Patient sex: F
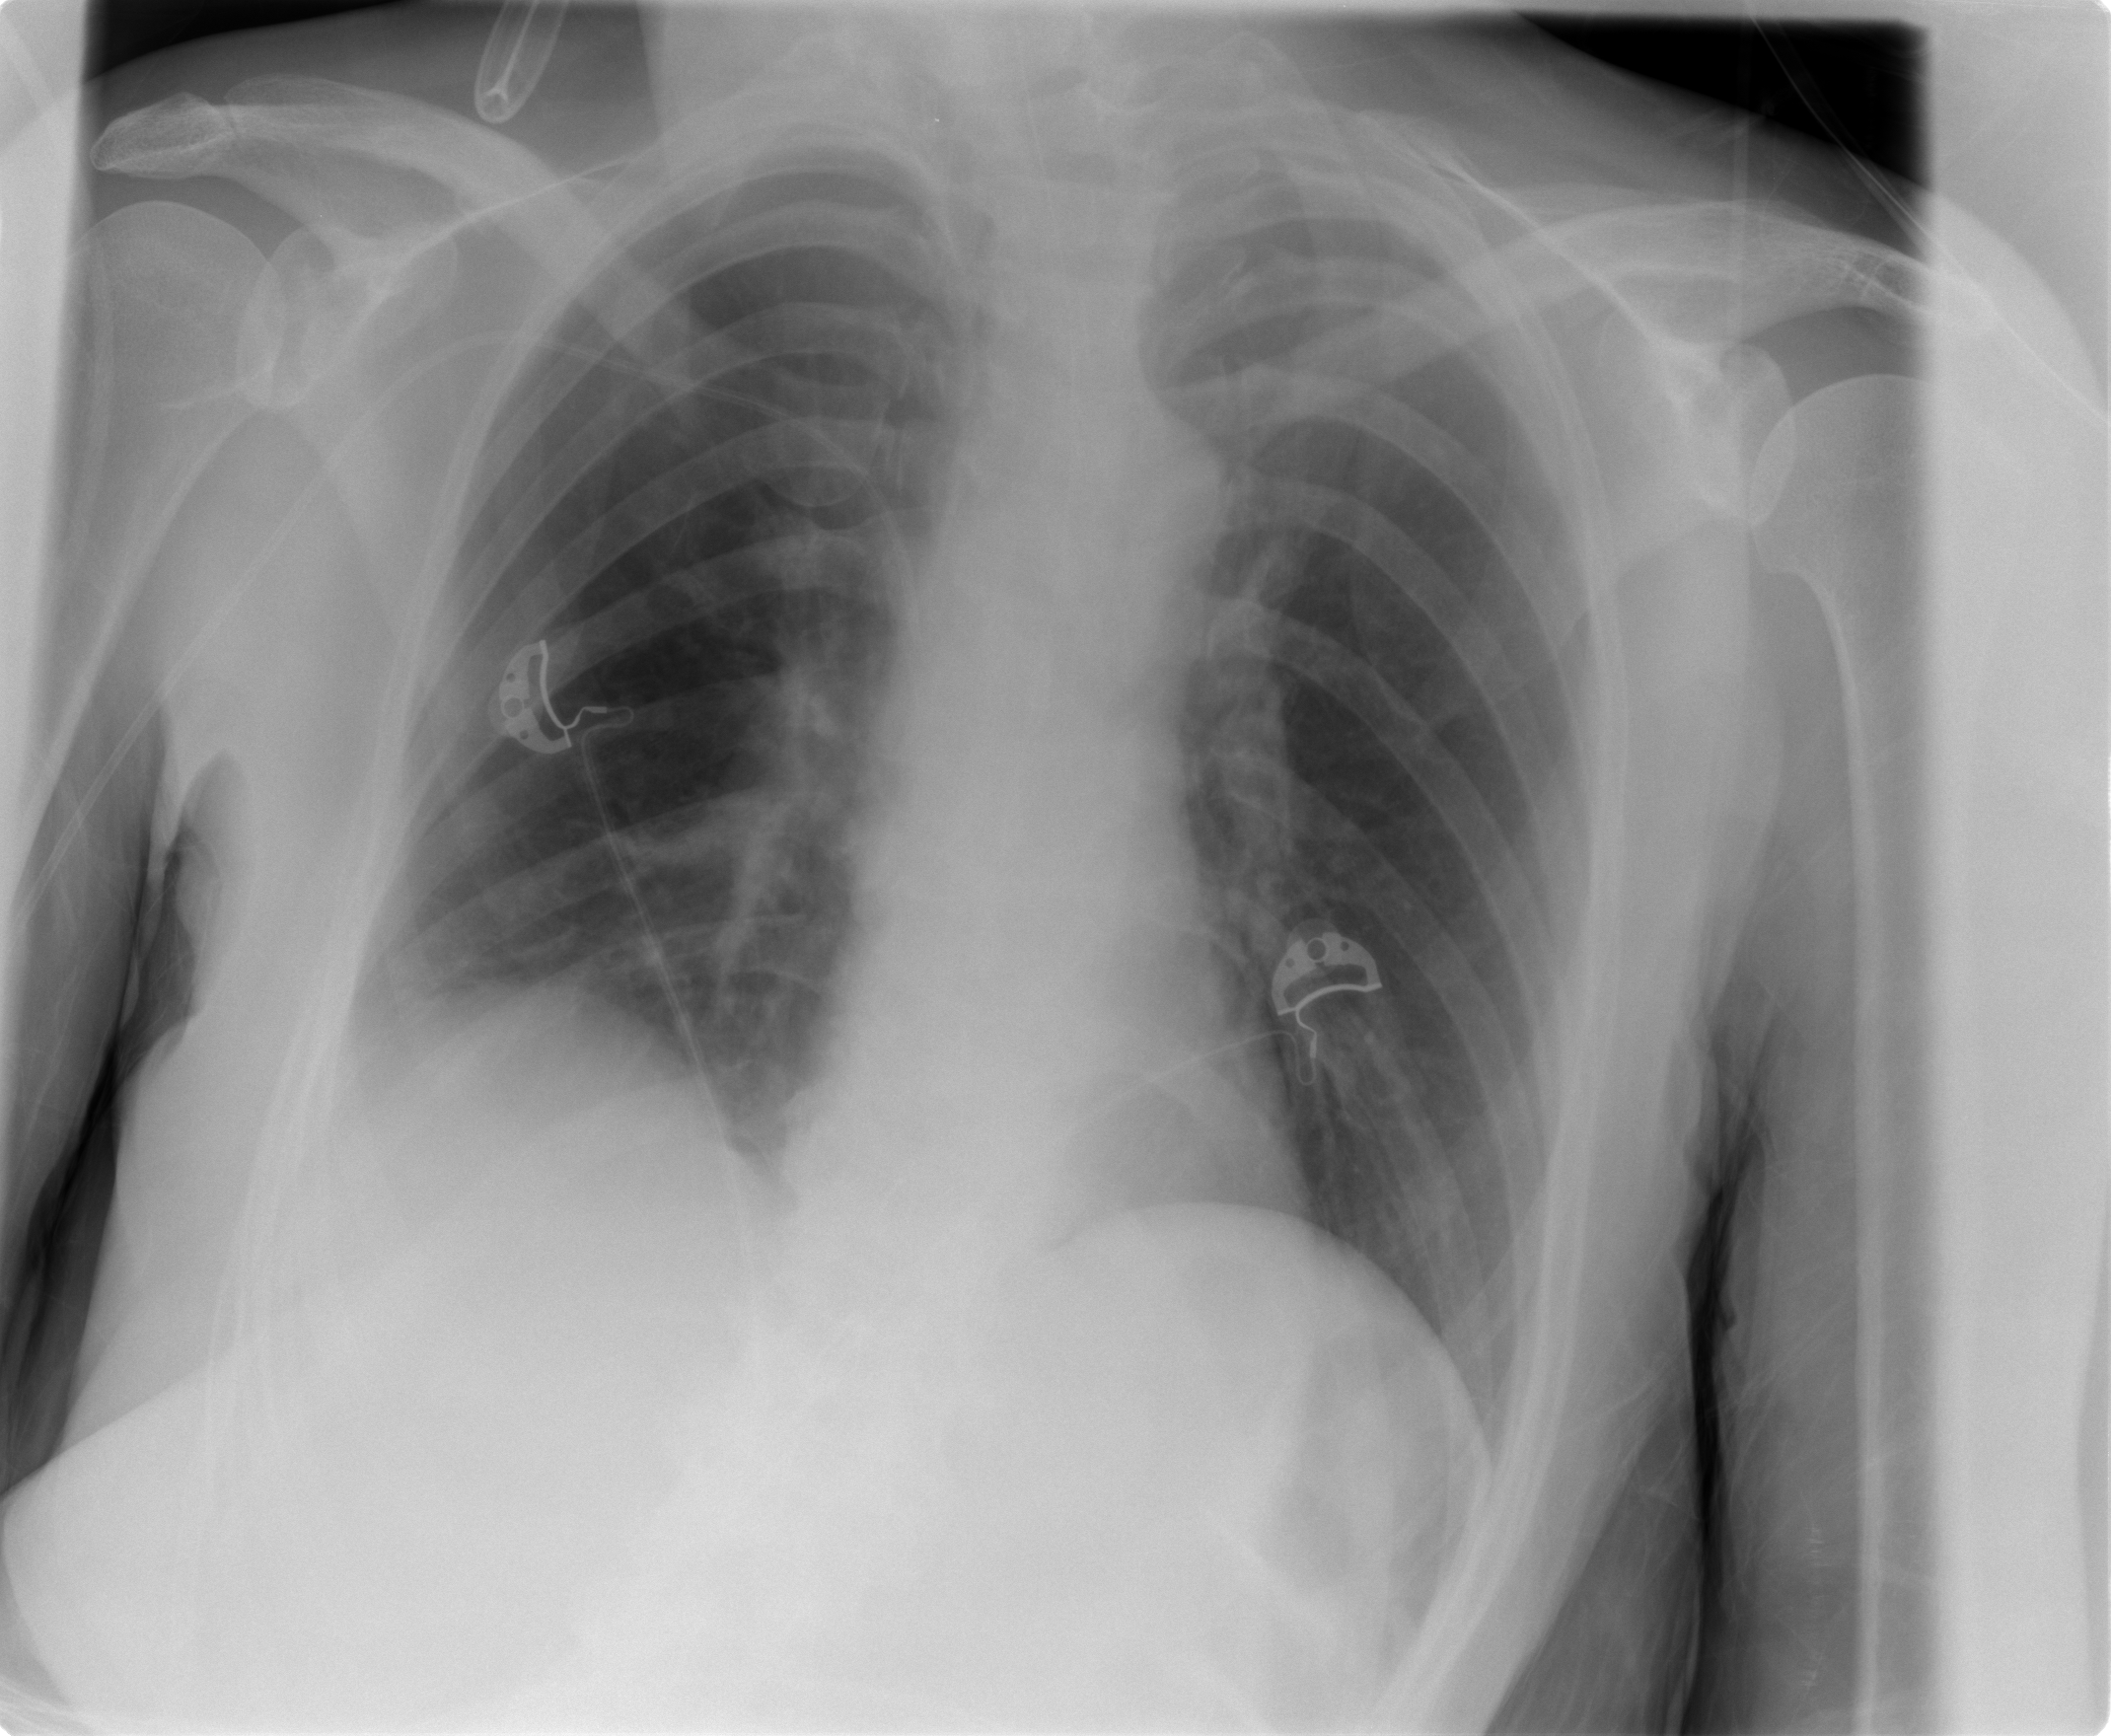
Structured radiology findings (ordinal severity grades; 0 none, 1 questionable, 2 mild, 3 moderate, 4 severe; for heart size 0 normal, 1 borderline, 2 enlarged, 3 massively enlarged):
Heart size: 0
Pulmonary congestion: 0
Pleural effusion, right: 1
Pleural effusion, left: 0
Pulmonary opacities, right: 0
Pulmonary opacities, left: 0
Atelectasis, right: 2
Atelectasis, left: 0